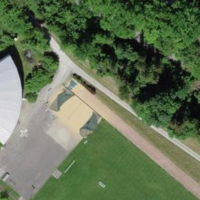
EUNIS habitat code: 53
Species observed at this site:
Geum rivale